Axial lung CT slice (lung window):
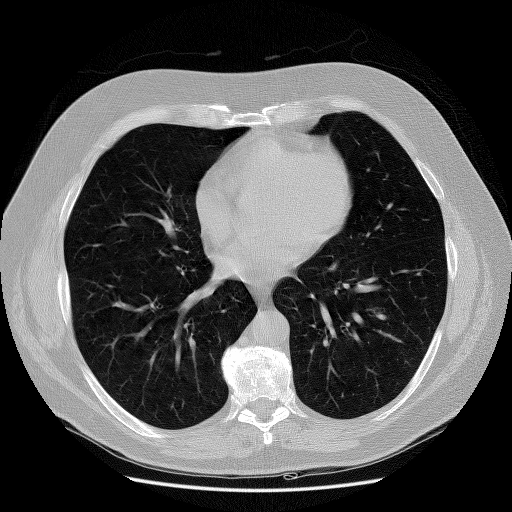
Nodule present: no